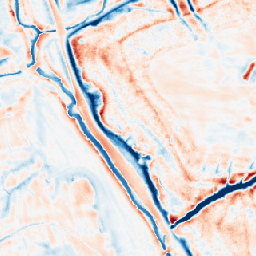
Category: edge_preserving
Decomposition family: bilateral
Decomposition parameters: d: 21
sigma_color: 150
sigma_space: 150
Upsampling method: nearest
Upsampling parameters: scale: 8
Upsampling scale: 8